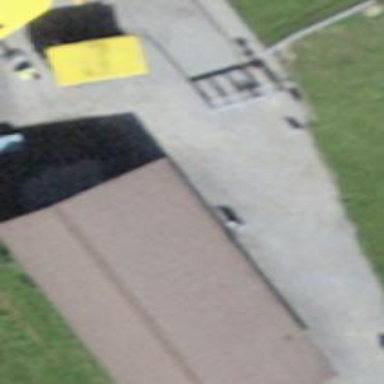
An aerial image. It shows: Bench for seating.